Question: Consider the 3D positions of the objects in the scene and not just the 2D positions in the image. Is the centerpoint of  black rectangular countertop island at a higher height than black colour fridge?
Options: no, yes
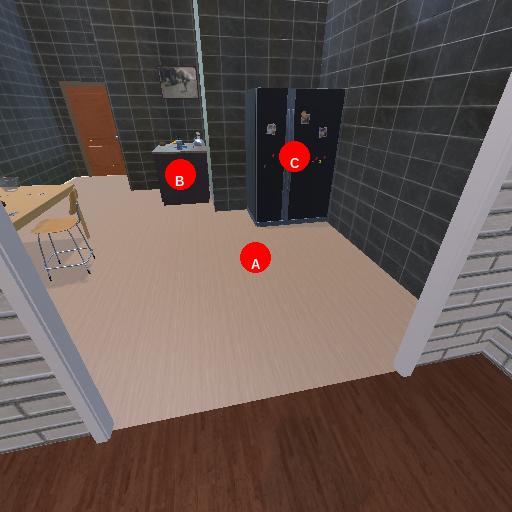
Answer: no